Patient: sex F, age 59
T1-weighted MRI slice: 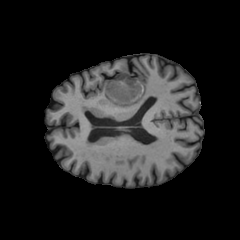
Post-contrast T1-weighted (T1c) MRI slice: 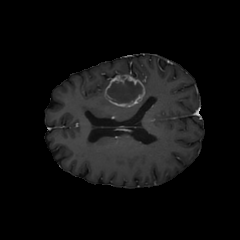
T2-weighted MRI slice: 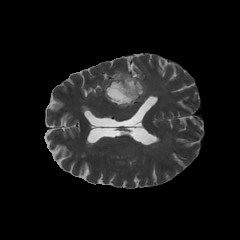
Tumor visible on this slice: yes
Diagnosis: Glioblastoma, IDH-wildtype
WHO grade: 4